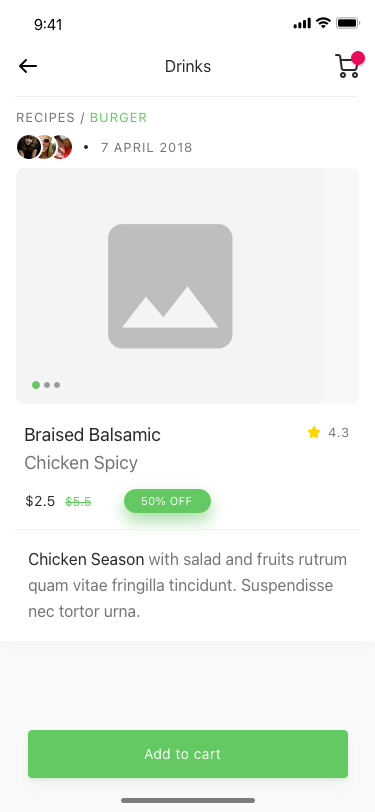
Text in this UI design:
Add to cart
Drinks
recipes / burger
7 April 2018
Braised Balsamic
Chicken Spicy
4.3
50% OFF
$5.5
$2.5
Chicken Season with salad and fruits rutrum quam vitae fringilla tincidunt. Suspendisse nec tortor urna.